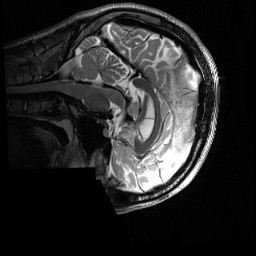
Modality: T2w
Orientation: sagittal
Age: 20
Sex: male
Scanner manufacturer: siemens
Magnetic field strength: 3 T
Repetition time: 3.2 s
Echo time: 0.56 s